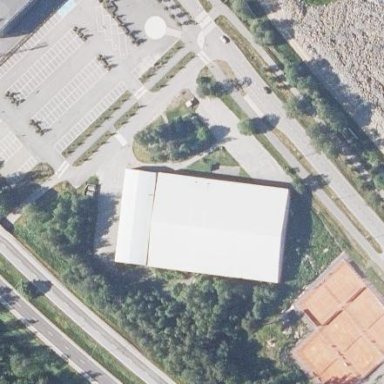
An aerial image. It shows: Sports center with multiple sports facilities.